Question: I have a grayscale image and a binary image, and I want to plot them side by side using hstack. It looks like there is kind of adjustment that been made yielding to darken the binary. Anybody faced this problem?

Here is my code
'''
O = (self.img >= t) * 1
I = img
both = np.hstack((I, O))
imshow(both, cmap='gray')
show()
'''
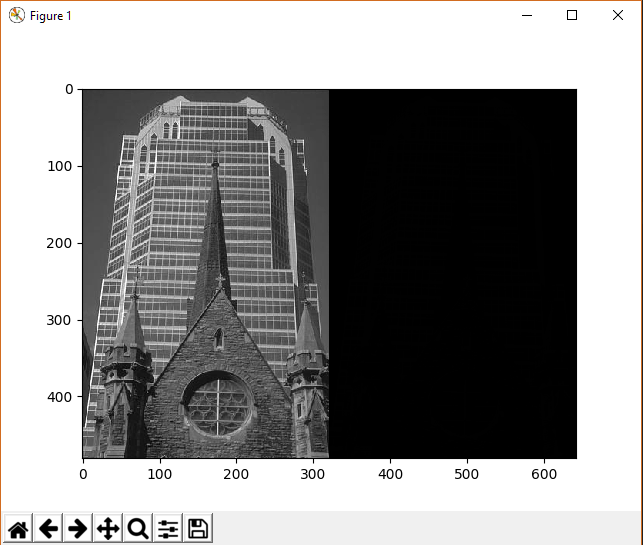
Answer: This is to demonstrate a somewhat different from your case which I don't know of its data. I suspect that all the values in your array 'O' are zero, thus, the plot came out as a black pane.
'''
import numpy as np
import matplotlib.pyplot as plt
fig=plt.figure(figsize=(8, 4))
# make up some data for demo purposes
raw = np.random.randint(10, size=(6,6))
# apply some logic operatioin to the data
O = (raw >= 5) * 1 # get either 0 or 1 in the array
I = np.random.randint(10, size=(6,6)) # get 0-9 in the array
# plot each image ...
# ... side by side
fig.add_subplot(1, 2, 1) # subplot one
plt.imshow(I, cmap=plt.cm.gray)
fig.add_subplot(1, 2, 2) # subplot two
# my data is OK to use gray colormap (0:black, 1:white)
plt.imshow(O, cmap=plt.cm.gray) # use appropriate colormap here
plt.show()
'''
The resulting image:
<URL>